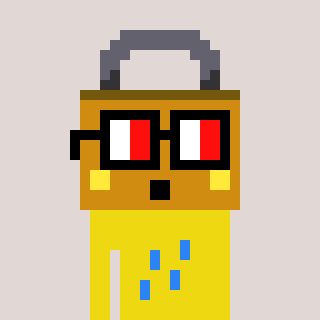
a pixel art character with square glasses with black frames and red eyes, a lock-shaped head and a yellow-colored body on a warm background